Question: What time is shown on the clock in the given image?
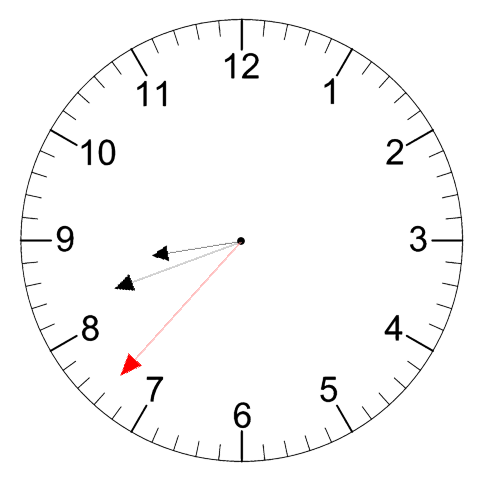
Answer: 08:41:37